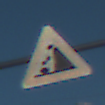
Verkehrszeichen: SteinschlagRechts
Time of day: MorningAfternoon
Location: Outdoor (Urban)
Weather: Clear
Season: NotSpecified
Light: Natural